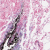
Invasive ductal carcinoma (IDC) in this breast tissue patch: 0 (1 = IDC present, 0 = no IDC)